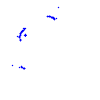
Particle: proton